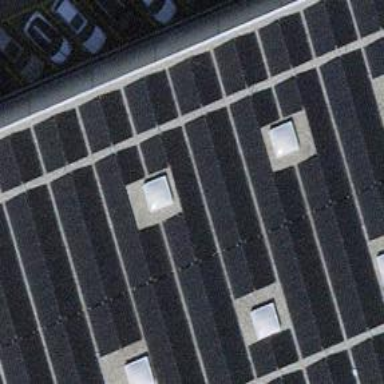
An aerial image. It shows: Solar power generator.